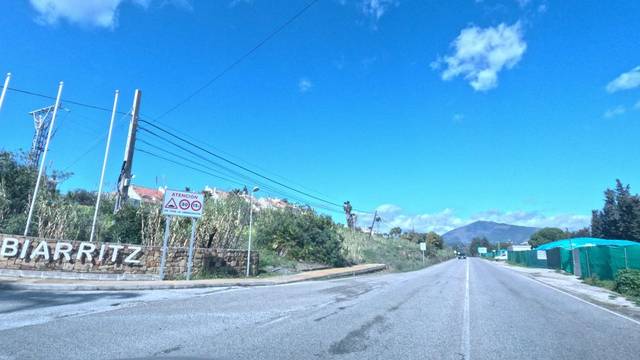
Region: Spain
Coordinates: 36.475, -5.013